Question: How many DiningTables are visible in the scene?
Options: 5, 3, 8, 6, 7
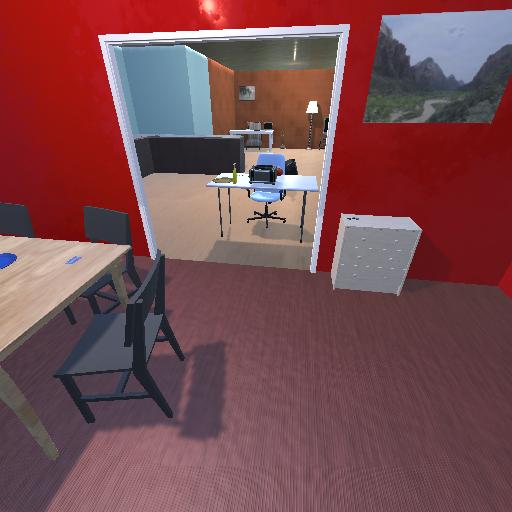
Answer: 5